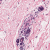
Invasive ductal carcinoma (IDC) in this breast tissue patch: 0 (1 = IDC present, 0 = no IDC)